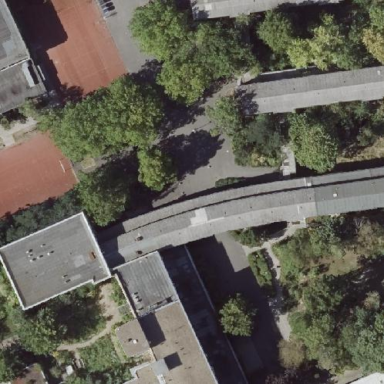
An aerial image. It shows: School.